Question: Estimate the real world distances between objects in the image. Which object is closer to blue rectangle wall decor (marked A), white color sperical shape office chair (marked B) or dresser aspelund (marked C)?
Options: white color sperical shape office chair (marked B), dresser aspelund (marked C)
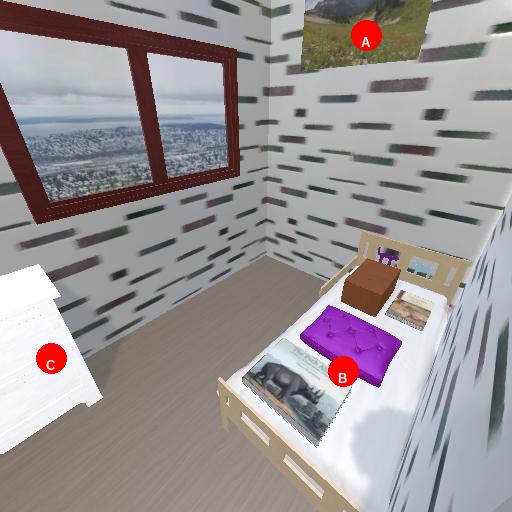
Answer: white color sperical shape office chair (marked B)